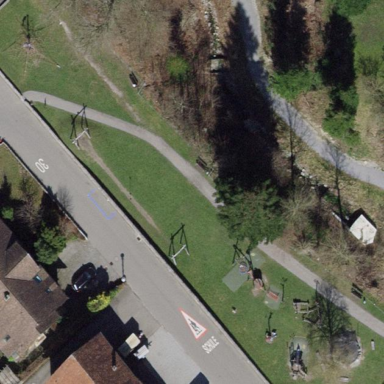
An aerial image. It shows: Playground area for leisure activities on the land.